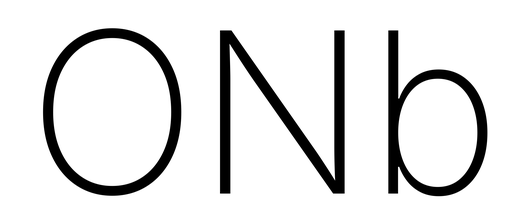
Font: Inter_ExtraLight